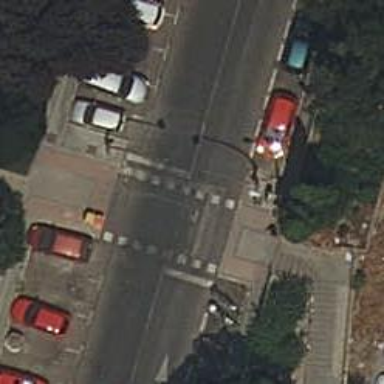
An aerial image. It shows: Road with traffic signals at the crossing.